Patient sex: M
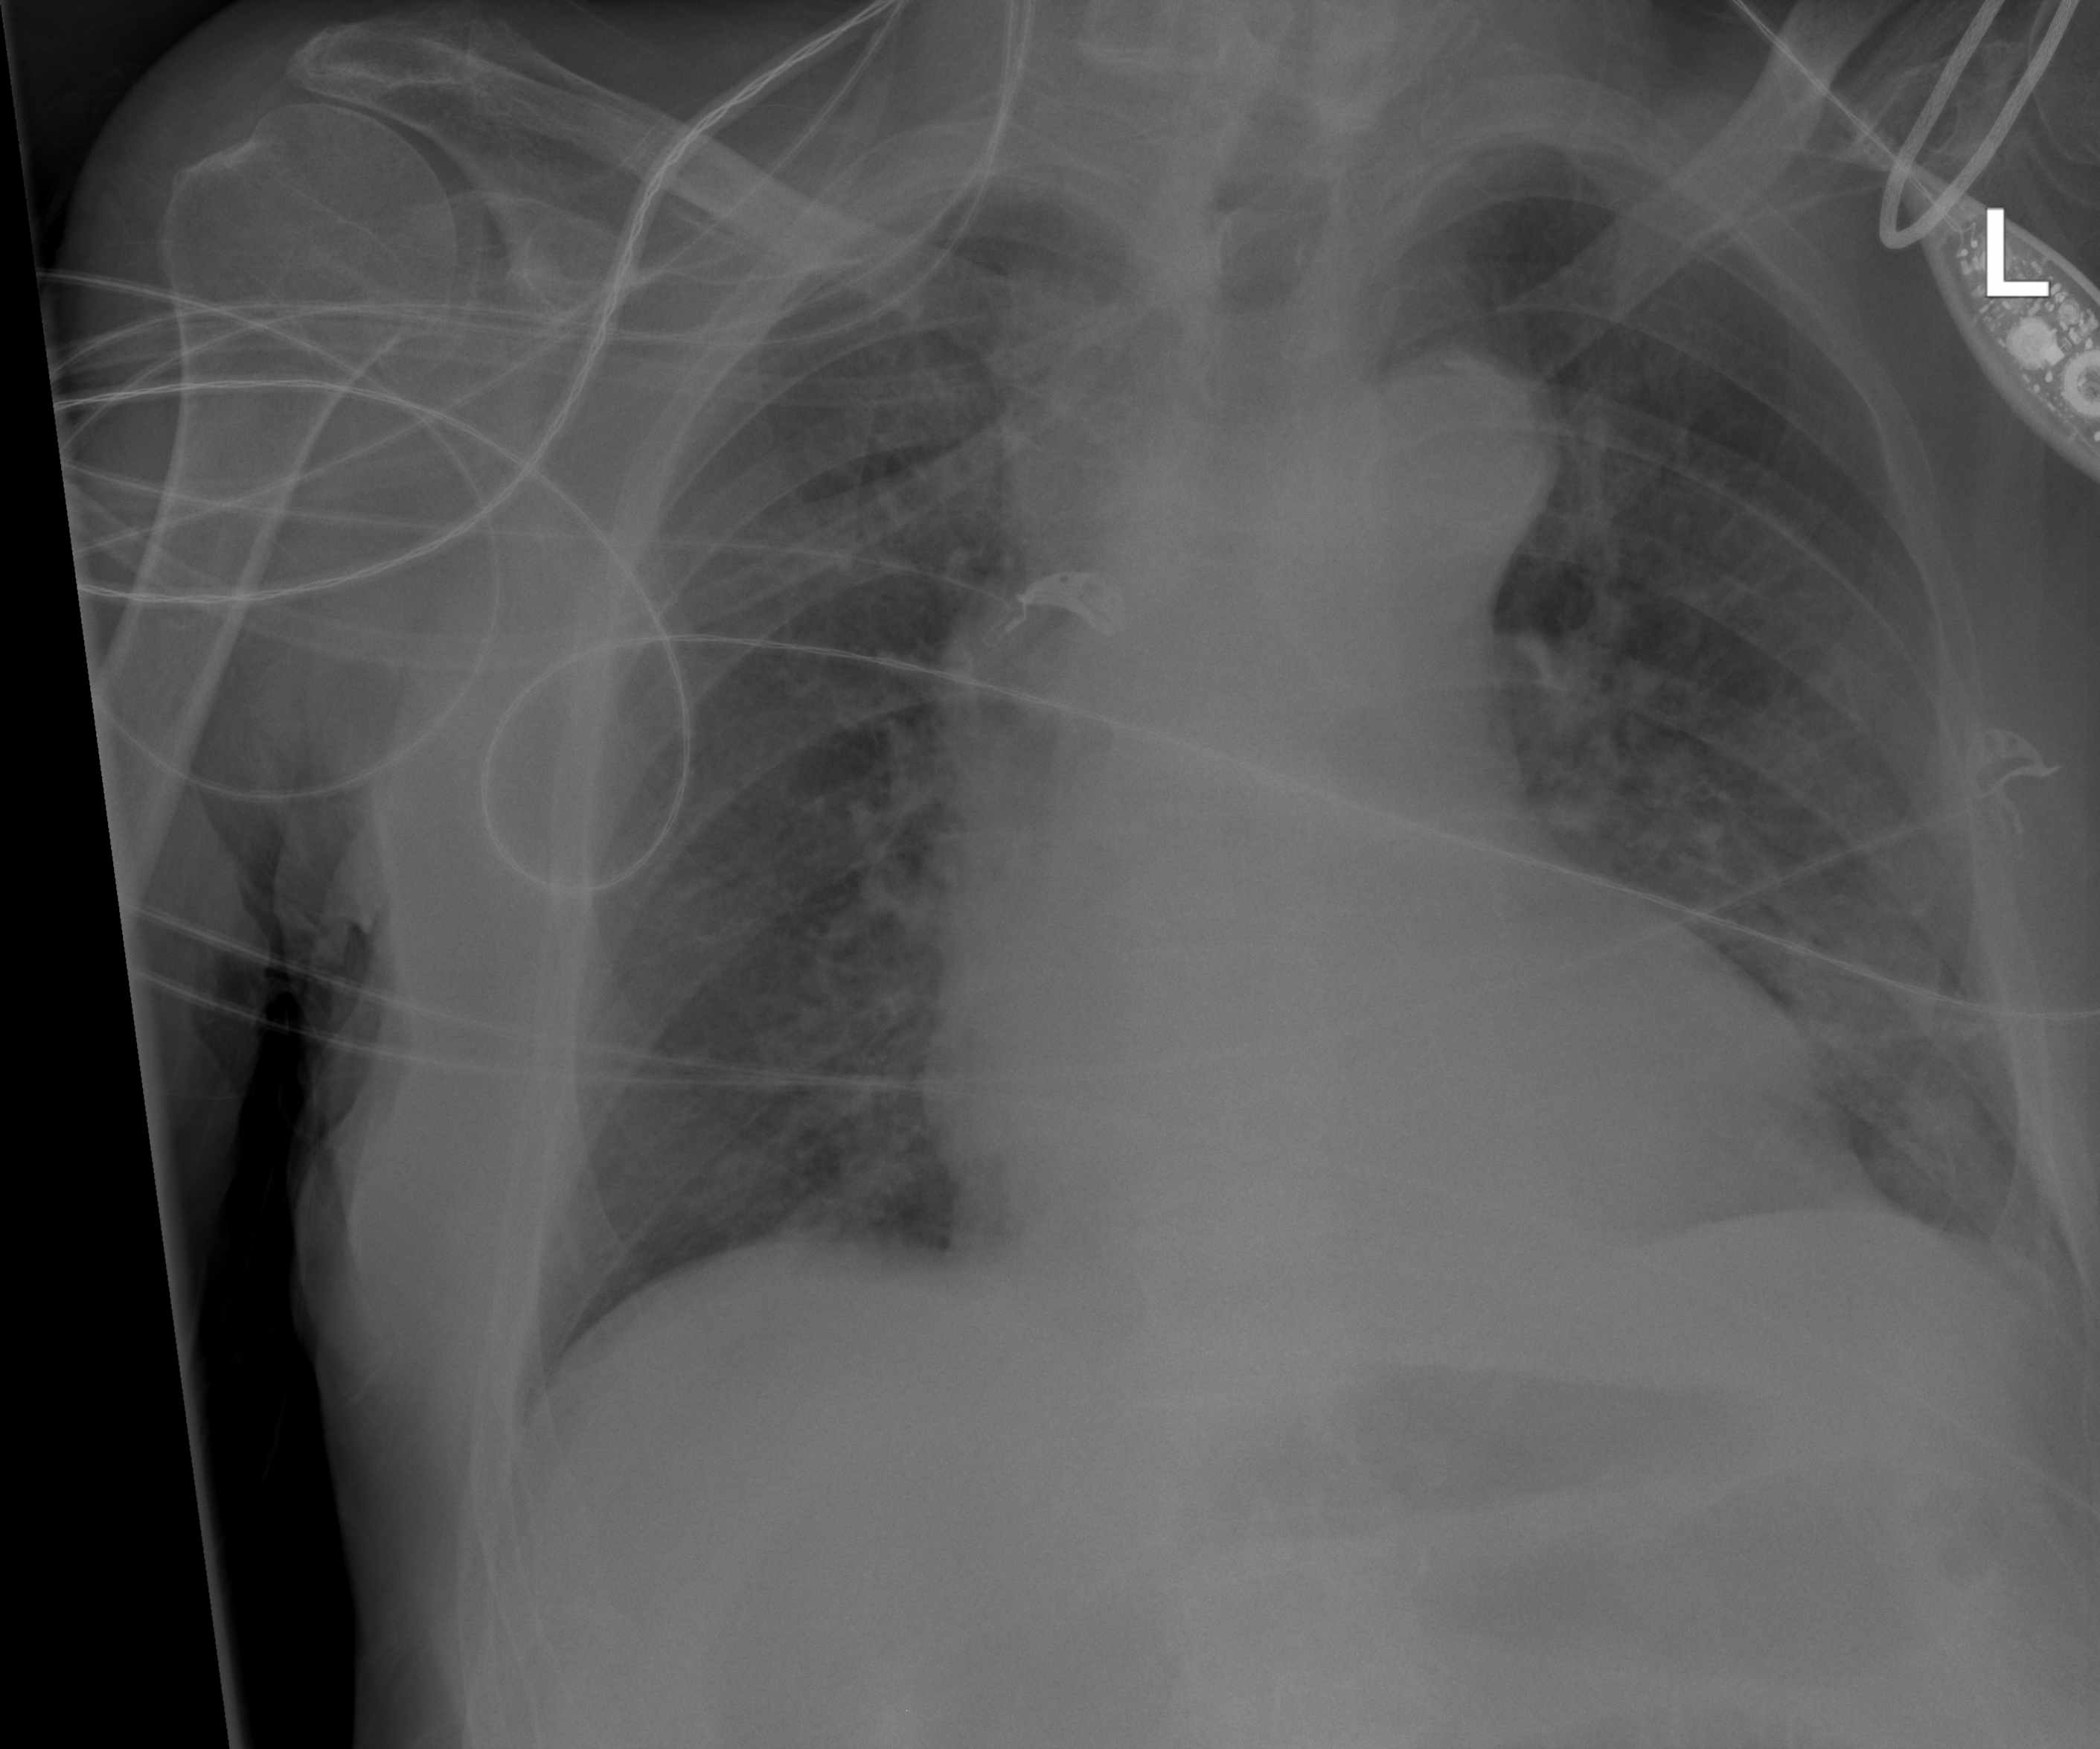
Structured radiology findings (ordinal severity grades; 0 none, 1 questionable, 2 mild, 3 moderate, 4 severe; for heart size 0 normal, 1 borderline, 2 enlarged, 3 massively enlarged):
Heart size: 1
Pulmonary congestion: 2
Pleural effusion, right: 0
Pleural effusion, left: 0
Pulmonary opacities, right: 2
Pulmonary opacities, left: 2
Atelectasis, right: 2
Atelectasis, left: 2